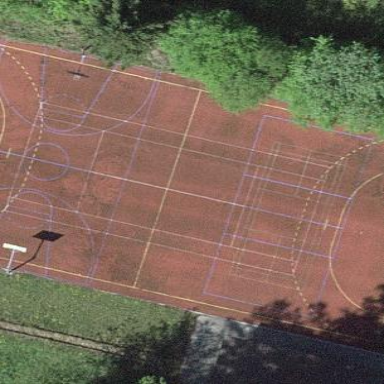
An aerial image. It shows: Tennis court on pitch designated for leisure land.